Field crop: tomato
Growth stage: 1
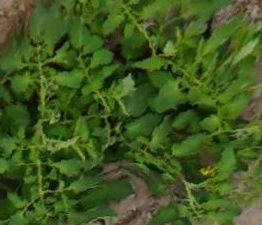
Species: tomato